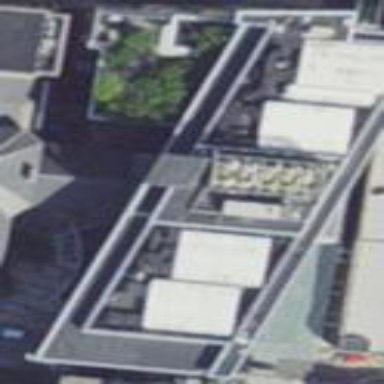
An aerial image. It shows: Hospital building.